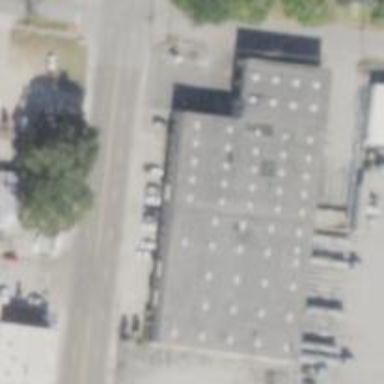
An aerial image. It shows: Warehouse building.